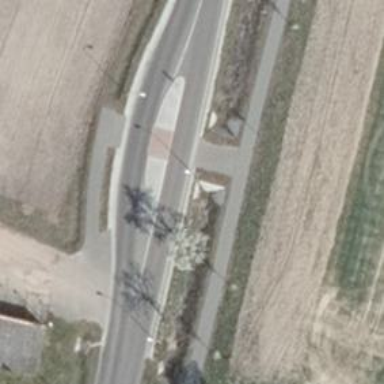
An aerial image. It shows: Unmarked crossing with pedestrian island. The crossing includes traffic calming island.